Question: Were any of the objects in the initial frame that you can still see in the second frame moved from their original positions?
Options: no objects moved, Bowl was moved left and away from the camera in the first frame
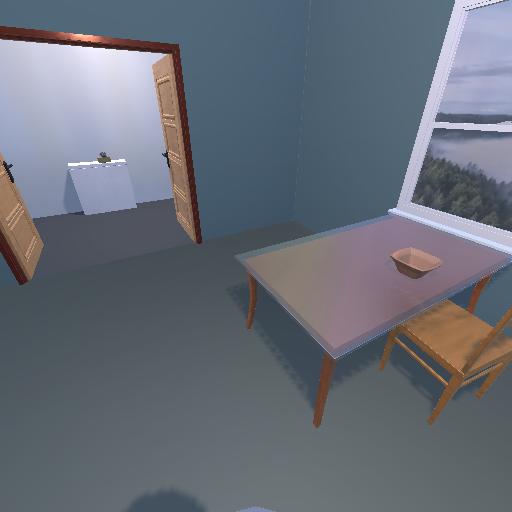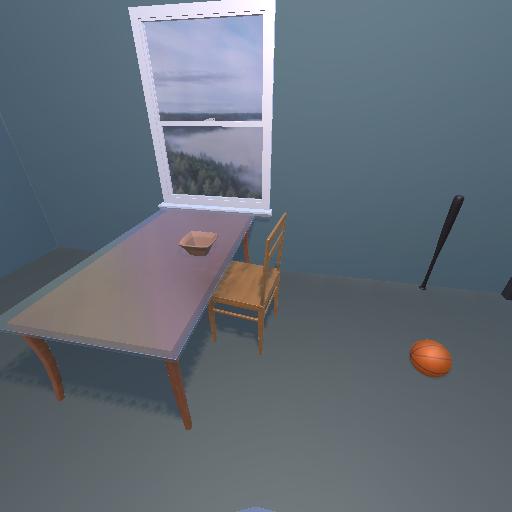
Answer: no objects moved